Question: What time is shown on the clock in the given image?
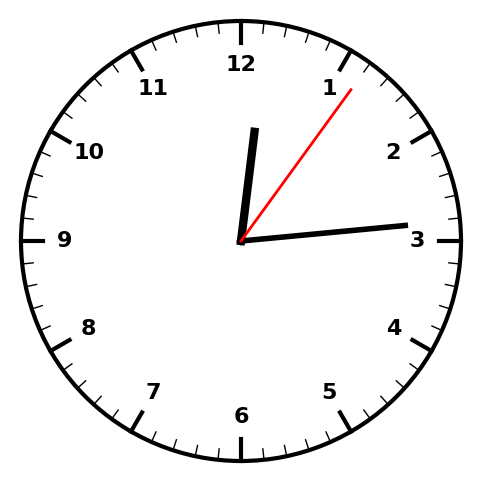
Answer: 12:14:06